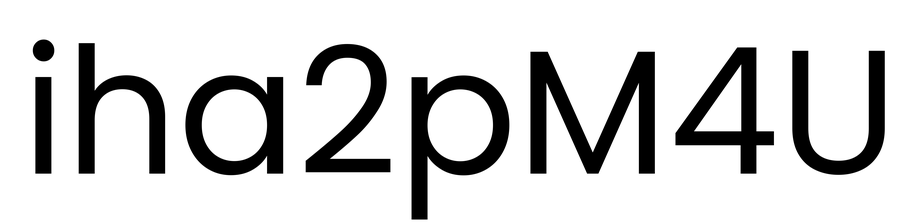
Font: Poppins-Regular